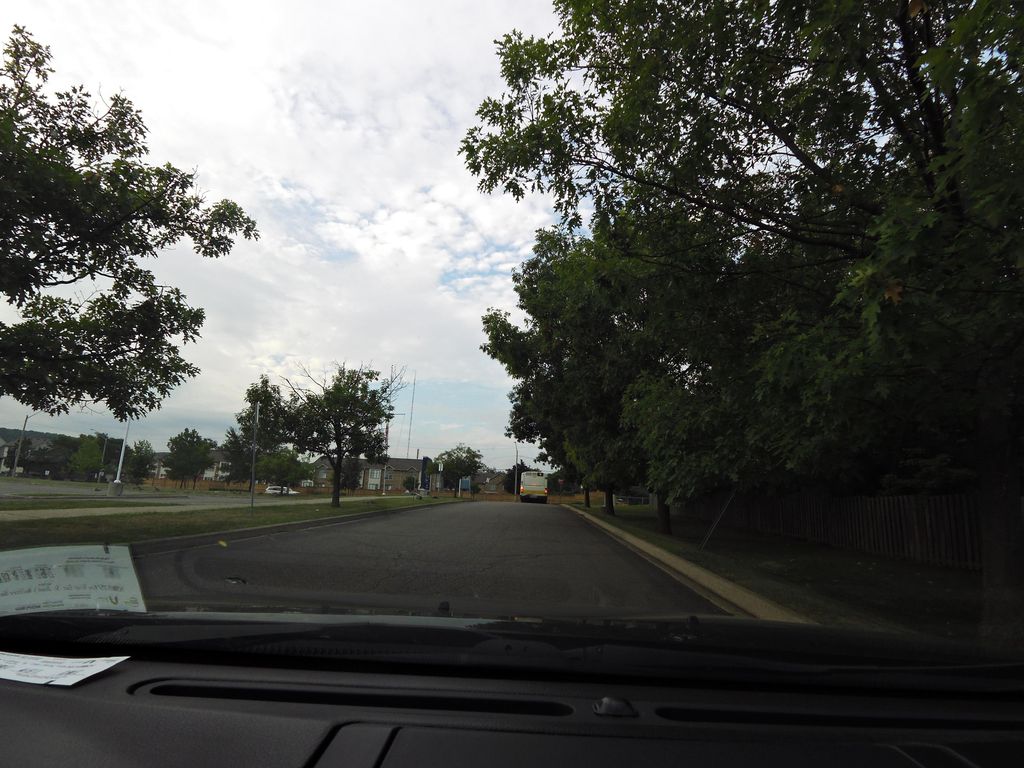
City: hamilton